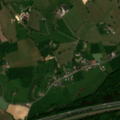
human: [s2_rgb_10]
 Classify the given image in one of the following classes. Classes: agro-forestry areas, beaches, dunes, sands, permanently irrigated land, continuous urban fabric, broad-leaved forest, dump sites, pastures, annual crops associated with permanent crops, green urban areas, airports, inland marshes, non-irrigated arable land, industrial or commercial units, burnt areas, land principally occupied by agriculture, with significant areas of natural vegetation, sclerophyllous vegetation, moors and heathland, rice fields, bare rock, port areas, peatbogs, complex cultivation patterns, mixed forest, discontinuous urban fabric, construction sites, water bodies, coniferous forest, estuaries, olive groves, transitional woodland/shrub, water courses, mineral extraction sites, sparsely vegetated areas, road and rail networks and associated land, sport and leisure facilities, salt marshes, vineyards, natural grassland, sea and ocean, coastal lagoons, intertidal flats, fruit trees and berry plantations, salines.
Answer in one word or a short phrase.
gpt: discontinuous urban fabric, pastures, mixed forest